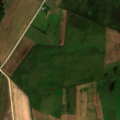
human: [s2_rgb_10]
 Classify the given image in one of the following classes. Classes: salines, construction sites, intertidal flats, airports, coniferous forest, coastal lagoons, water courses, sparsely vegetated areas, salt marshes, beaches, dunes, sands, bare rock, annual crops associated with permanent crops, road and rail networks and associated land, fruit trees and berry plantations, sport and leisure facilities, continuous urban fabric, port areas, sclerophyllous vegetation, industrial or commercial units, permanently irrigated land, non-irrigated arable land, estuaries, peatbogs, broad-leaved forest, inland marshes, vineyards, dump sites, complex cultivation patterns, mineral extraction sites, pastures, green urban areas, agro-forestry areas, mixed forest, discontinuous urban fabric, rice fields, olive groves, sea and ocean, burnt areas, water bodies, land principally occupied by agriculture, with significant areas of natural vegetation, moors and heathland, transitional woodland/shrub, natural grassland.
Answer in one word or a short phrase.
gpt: non-irrigated arable land, pastures, complex cultivation patterns, mixed forest